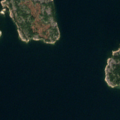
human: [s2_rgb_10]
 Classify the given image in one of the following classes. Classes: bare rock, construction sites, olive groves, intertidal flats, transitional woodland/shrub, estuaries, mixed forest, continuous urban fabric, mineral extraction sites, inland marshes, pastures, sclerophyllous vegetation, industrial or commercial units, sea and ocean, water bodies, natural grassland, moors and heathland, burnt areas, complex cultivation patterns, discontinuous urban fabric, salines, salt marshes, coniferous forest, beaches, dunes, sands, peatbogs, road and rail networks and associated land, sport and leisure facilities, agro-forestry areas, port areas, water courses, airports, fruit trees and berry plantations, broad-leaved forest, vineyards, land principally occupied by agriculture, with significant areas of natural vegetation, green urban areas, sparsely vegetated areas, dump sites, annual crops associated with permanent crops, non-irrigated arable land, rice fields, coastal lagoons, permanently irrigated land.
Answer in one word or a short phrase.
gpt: coniferous forest, sea and ocean